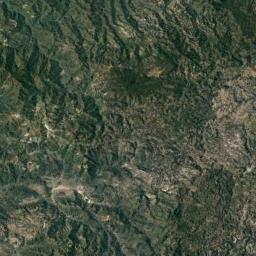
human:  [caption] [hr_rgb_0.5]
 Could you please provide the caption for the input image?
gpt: The mountain is full of green plants with lines of bare land .

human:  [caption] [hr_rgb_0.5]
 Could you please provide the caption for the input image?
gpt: The mountain is uneven and scabrous .

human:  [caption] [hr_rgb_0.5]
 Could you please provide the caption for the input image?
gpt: The folded mountain consists of a number of ridges and valleys and is covered with some vegetation .

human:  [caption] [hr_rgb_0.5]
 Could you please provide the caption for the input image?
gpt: You can see the veins of the mountain clearly .

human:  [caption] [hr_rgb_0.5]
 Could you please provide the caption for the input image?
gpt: There are many ridges on the green and brown mountain .